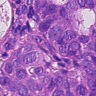
Metastatic tissue present: yes